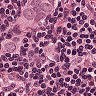
Metastatic tissue present: yes